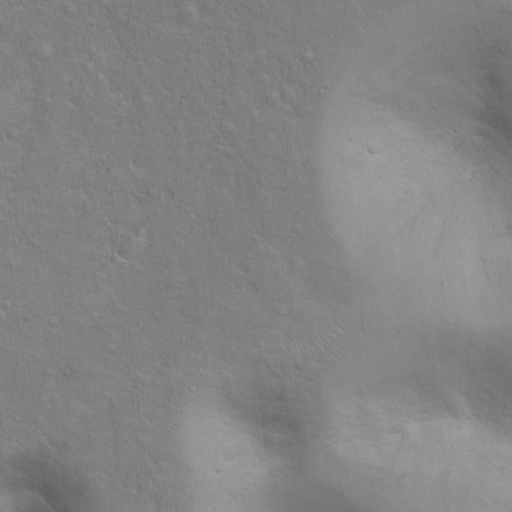
Objects detected: cone, cone, cone, cone